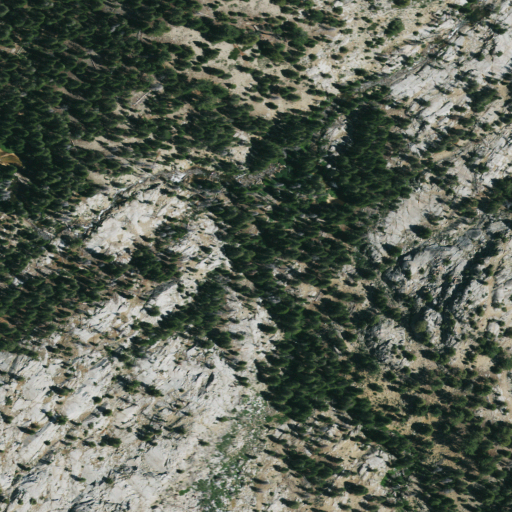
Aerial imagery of valley in California named Long Canyon containing shrub and evergreen forest